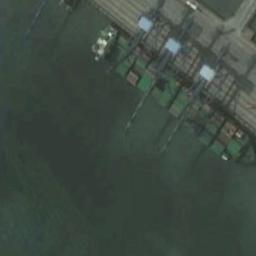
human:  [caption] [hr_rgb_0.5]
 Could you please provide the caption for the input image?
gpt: A green container ship docked at the dock with hoisting machinery on the dock .

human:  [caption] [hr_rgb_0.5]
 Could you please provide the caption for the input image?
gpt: There is a ship in the green water on the shore .

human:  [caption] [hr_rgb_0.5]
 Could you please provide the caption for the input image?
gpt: There are many roads beside the ship .

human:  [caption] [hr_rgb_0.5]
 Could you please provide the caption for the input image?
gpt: The cargo ship is docked at the dock and the water is dark green .

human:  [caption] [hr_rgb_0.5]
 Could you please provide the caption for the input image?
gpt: The green ship is at the harbor .